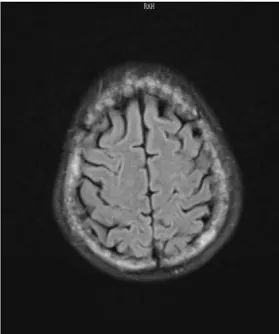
FLAIR.
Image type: radiology (mri)